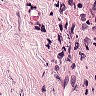
Metastatic tissue present: yes